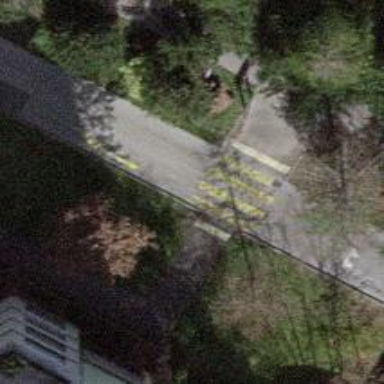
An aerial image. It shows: Marked zebra crossing on the road.